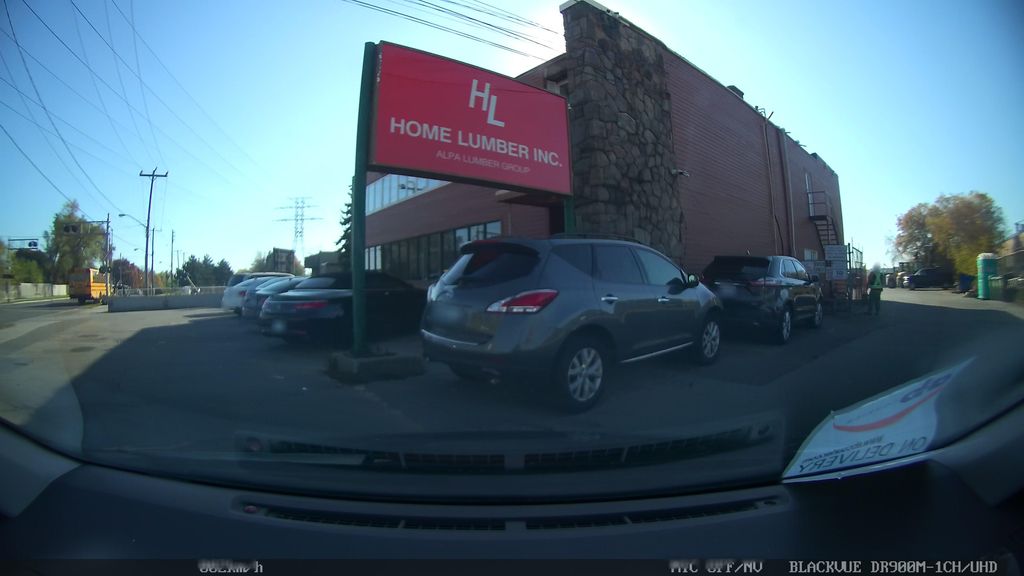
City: toronto